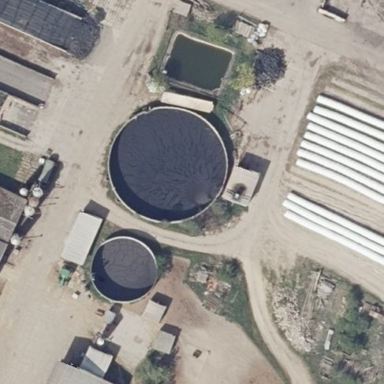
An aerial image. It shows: Storage tank which is man-made and housed in building.